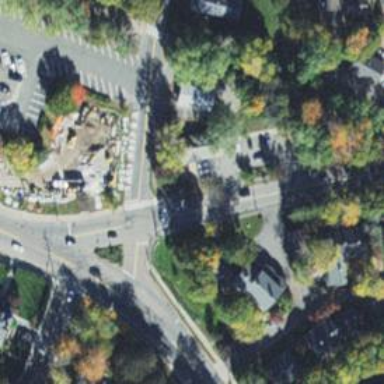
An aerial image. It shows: Marked crossing on the road.